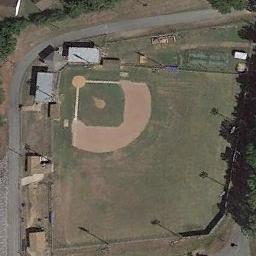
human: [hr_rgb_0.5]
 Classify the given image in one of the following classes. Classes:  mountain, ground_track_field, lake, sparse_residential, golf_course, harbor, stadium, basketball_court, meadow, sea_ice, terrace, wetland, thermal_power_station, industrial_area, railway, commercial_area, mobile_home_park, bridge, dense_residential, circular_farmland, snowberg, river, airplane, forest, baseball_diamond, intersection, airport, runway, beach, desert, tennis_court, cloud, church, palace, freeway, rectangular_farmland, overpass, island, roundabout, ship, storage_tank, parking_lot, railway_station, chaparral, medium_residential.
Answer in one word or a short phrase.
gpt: baseball_diamond